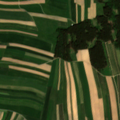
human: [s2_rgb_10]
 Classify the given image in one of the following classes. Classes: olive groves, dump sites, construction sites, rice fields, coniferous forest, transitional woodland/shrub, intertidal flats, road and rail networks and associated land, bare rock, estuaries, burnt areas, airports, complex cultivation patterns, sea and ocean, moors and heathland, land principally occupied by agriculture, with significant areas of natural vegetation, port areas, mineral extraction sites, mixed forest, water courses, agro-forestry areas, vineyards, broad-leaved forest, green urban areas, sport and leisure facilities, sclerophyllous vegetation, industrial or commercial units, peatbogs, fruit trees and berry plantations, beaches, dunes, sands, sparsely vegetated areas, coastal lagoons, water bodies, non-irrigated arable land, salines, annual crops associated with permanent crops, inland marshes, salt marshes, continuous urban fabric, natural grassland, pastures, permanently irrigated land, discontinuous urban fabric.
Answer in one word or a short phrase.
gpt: discontinuous urban fabric, non-irrigated arable land, coniferous forest